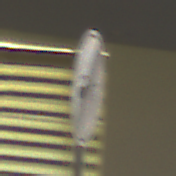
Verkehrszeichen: EndeVerbotUeberholenEinspurigeFahrzeuge
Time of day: SunriseSunset
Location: Outdoor (Urban)
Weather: PartlyCloudy
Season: NotSpecified
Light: Artificial